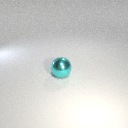
large cyan metal sphere